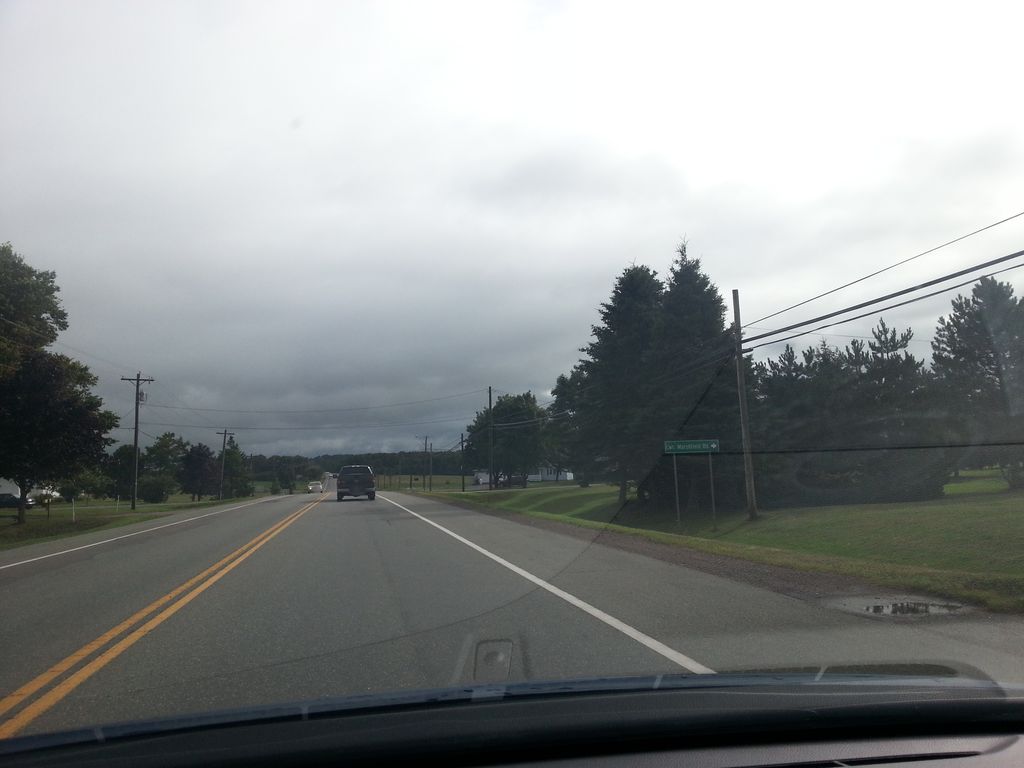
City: charlottetown